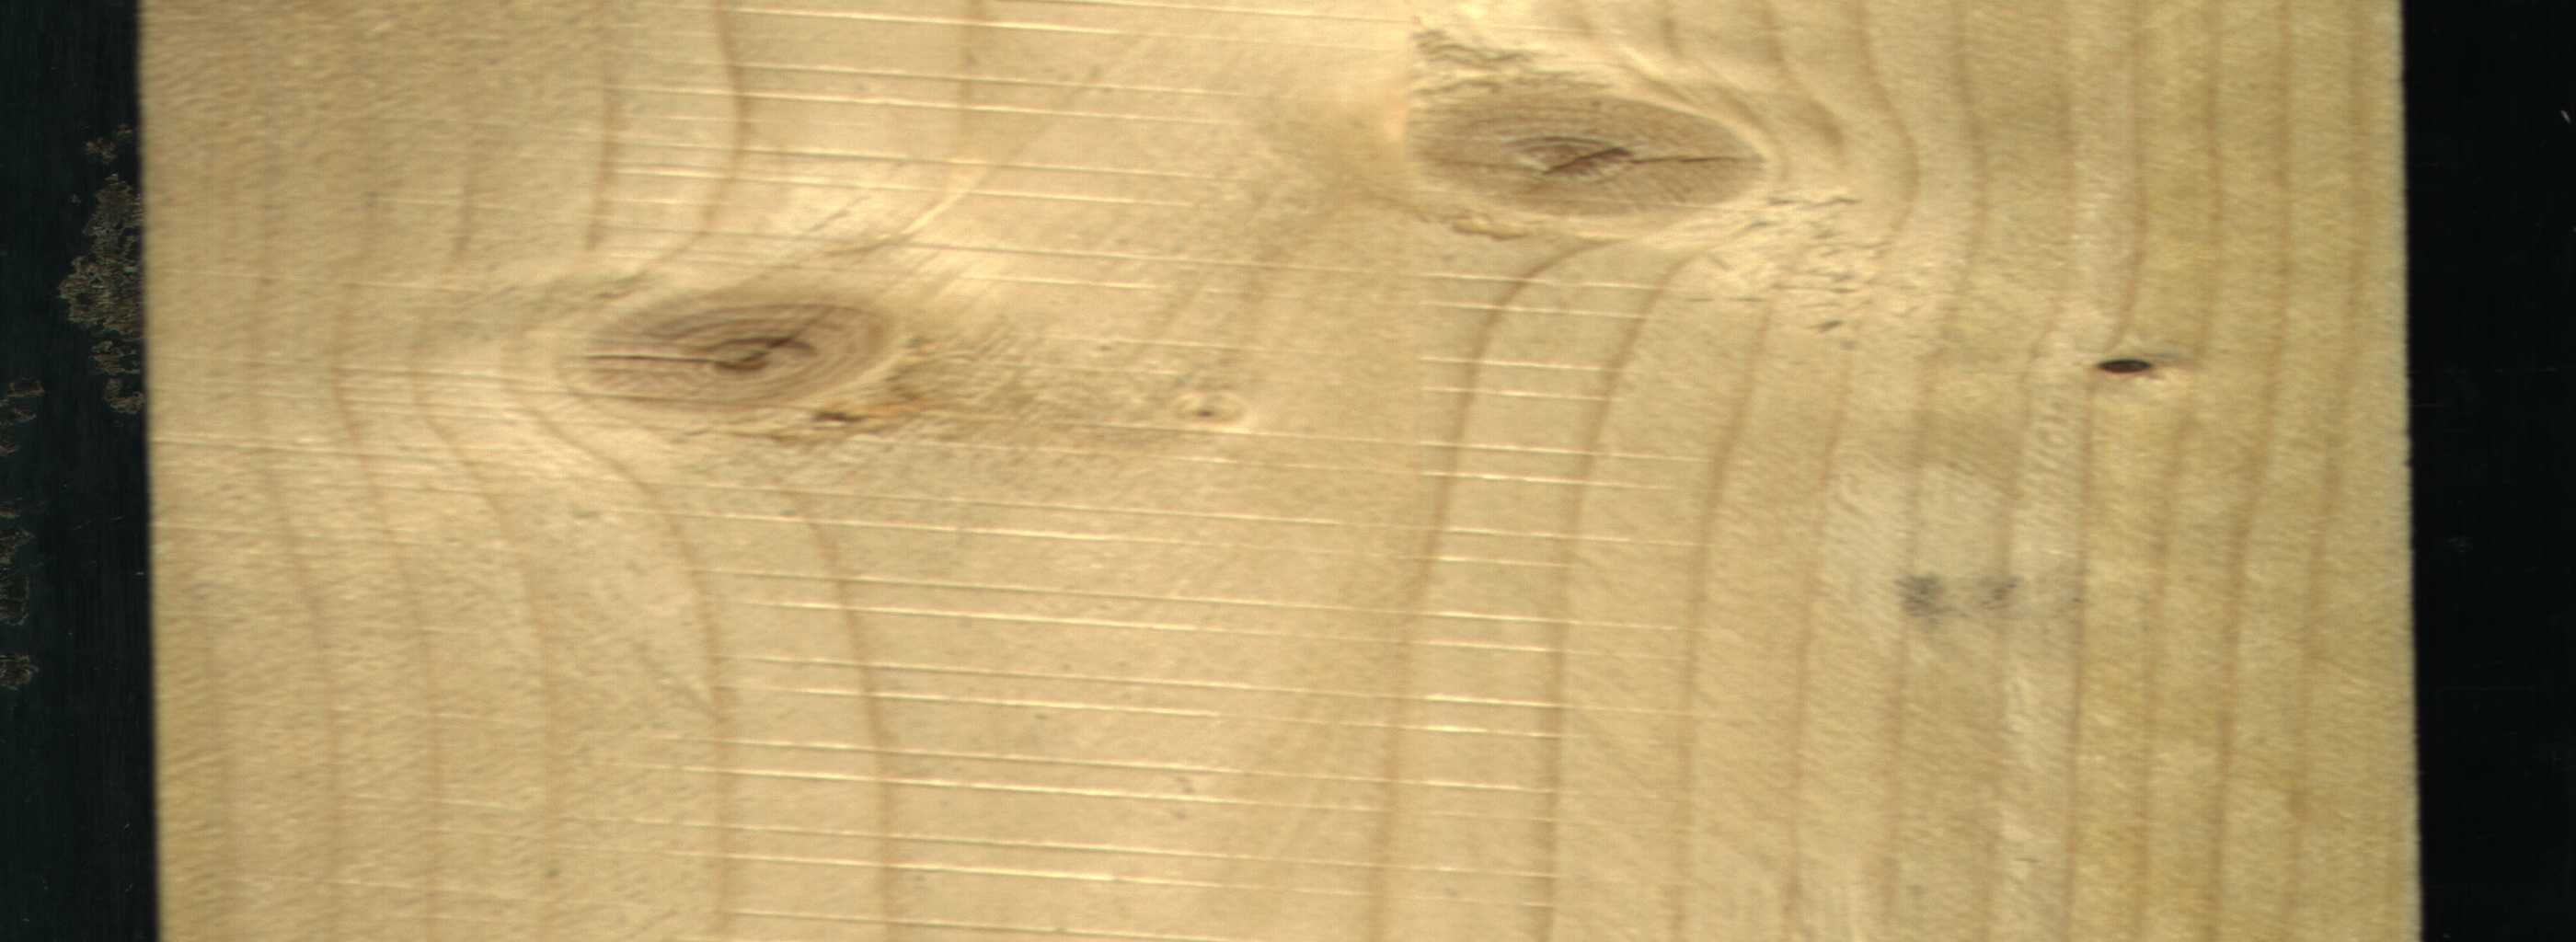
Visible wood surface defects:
knot_with_crack
knot_with_crack
Dead_Knot